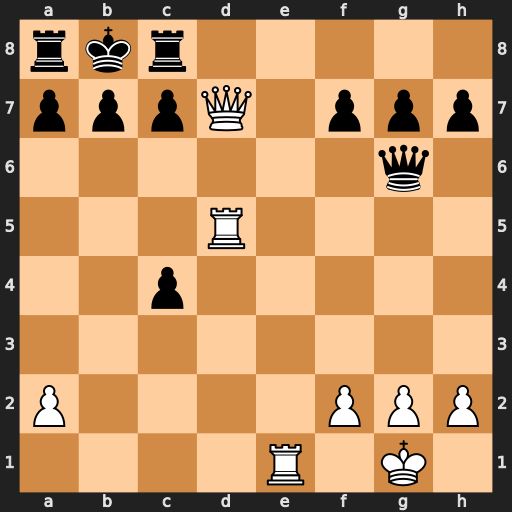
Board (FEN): rkr5/pppQ1ppp/6q1/3R4/2p5/8/P4PPP/4R1K1
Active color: w
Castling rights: -
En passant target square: -
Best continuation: Qxc8+ Kxc8 Re8#